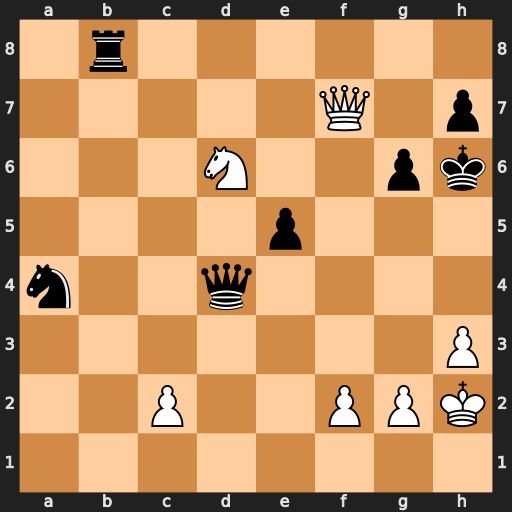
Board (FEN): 1r6/5Q1p/3N2pk/4p3/n2q4/7P/2P2PPK/8
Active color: w
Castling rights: -
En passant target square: -
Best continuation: Nf5+ gxf5 Qf6+ Kh5 Qxf5+ Kh6 Qf6+